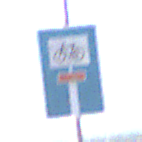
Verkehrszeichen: SackgasseRadverkehrDurchlaessig
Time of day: MorningAfternoon
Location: Outdoor (Nature)
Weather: Clear
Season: NotSpecified
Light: Natural